Field crop: tomato
Growth stage: 1
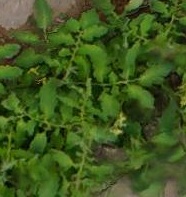
Species: tomato